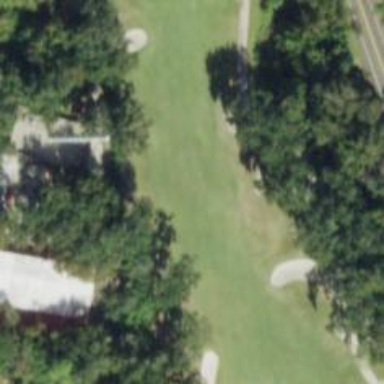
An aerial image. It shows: Golf hole.